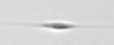
Label: Cylindrotheca_morphotype1